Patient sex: M
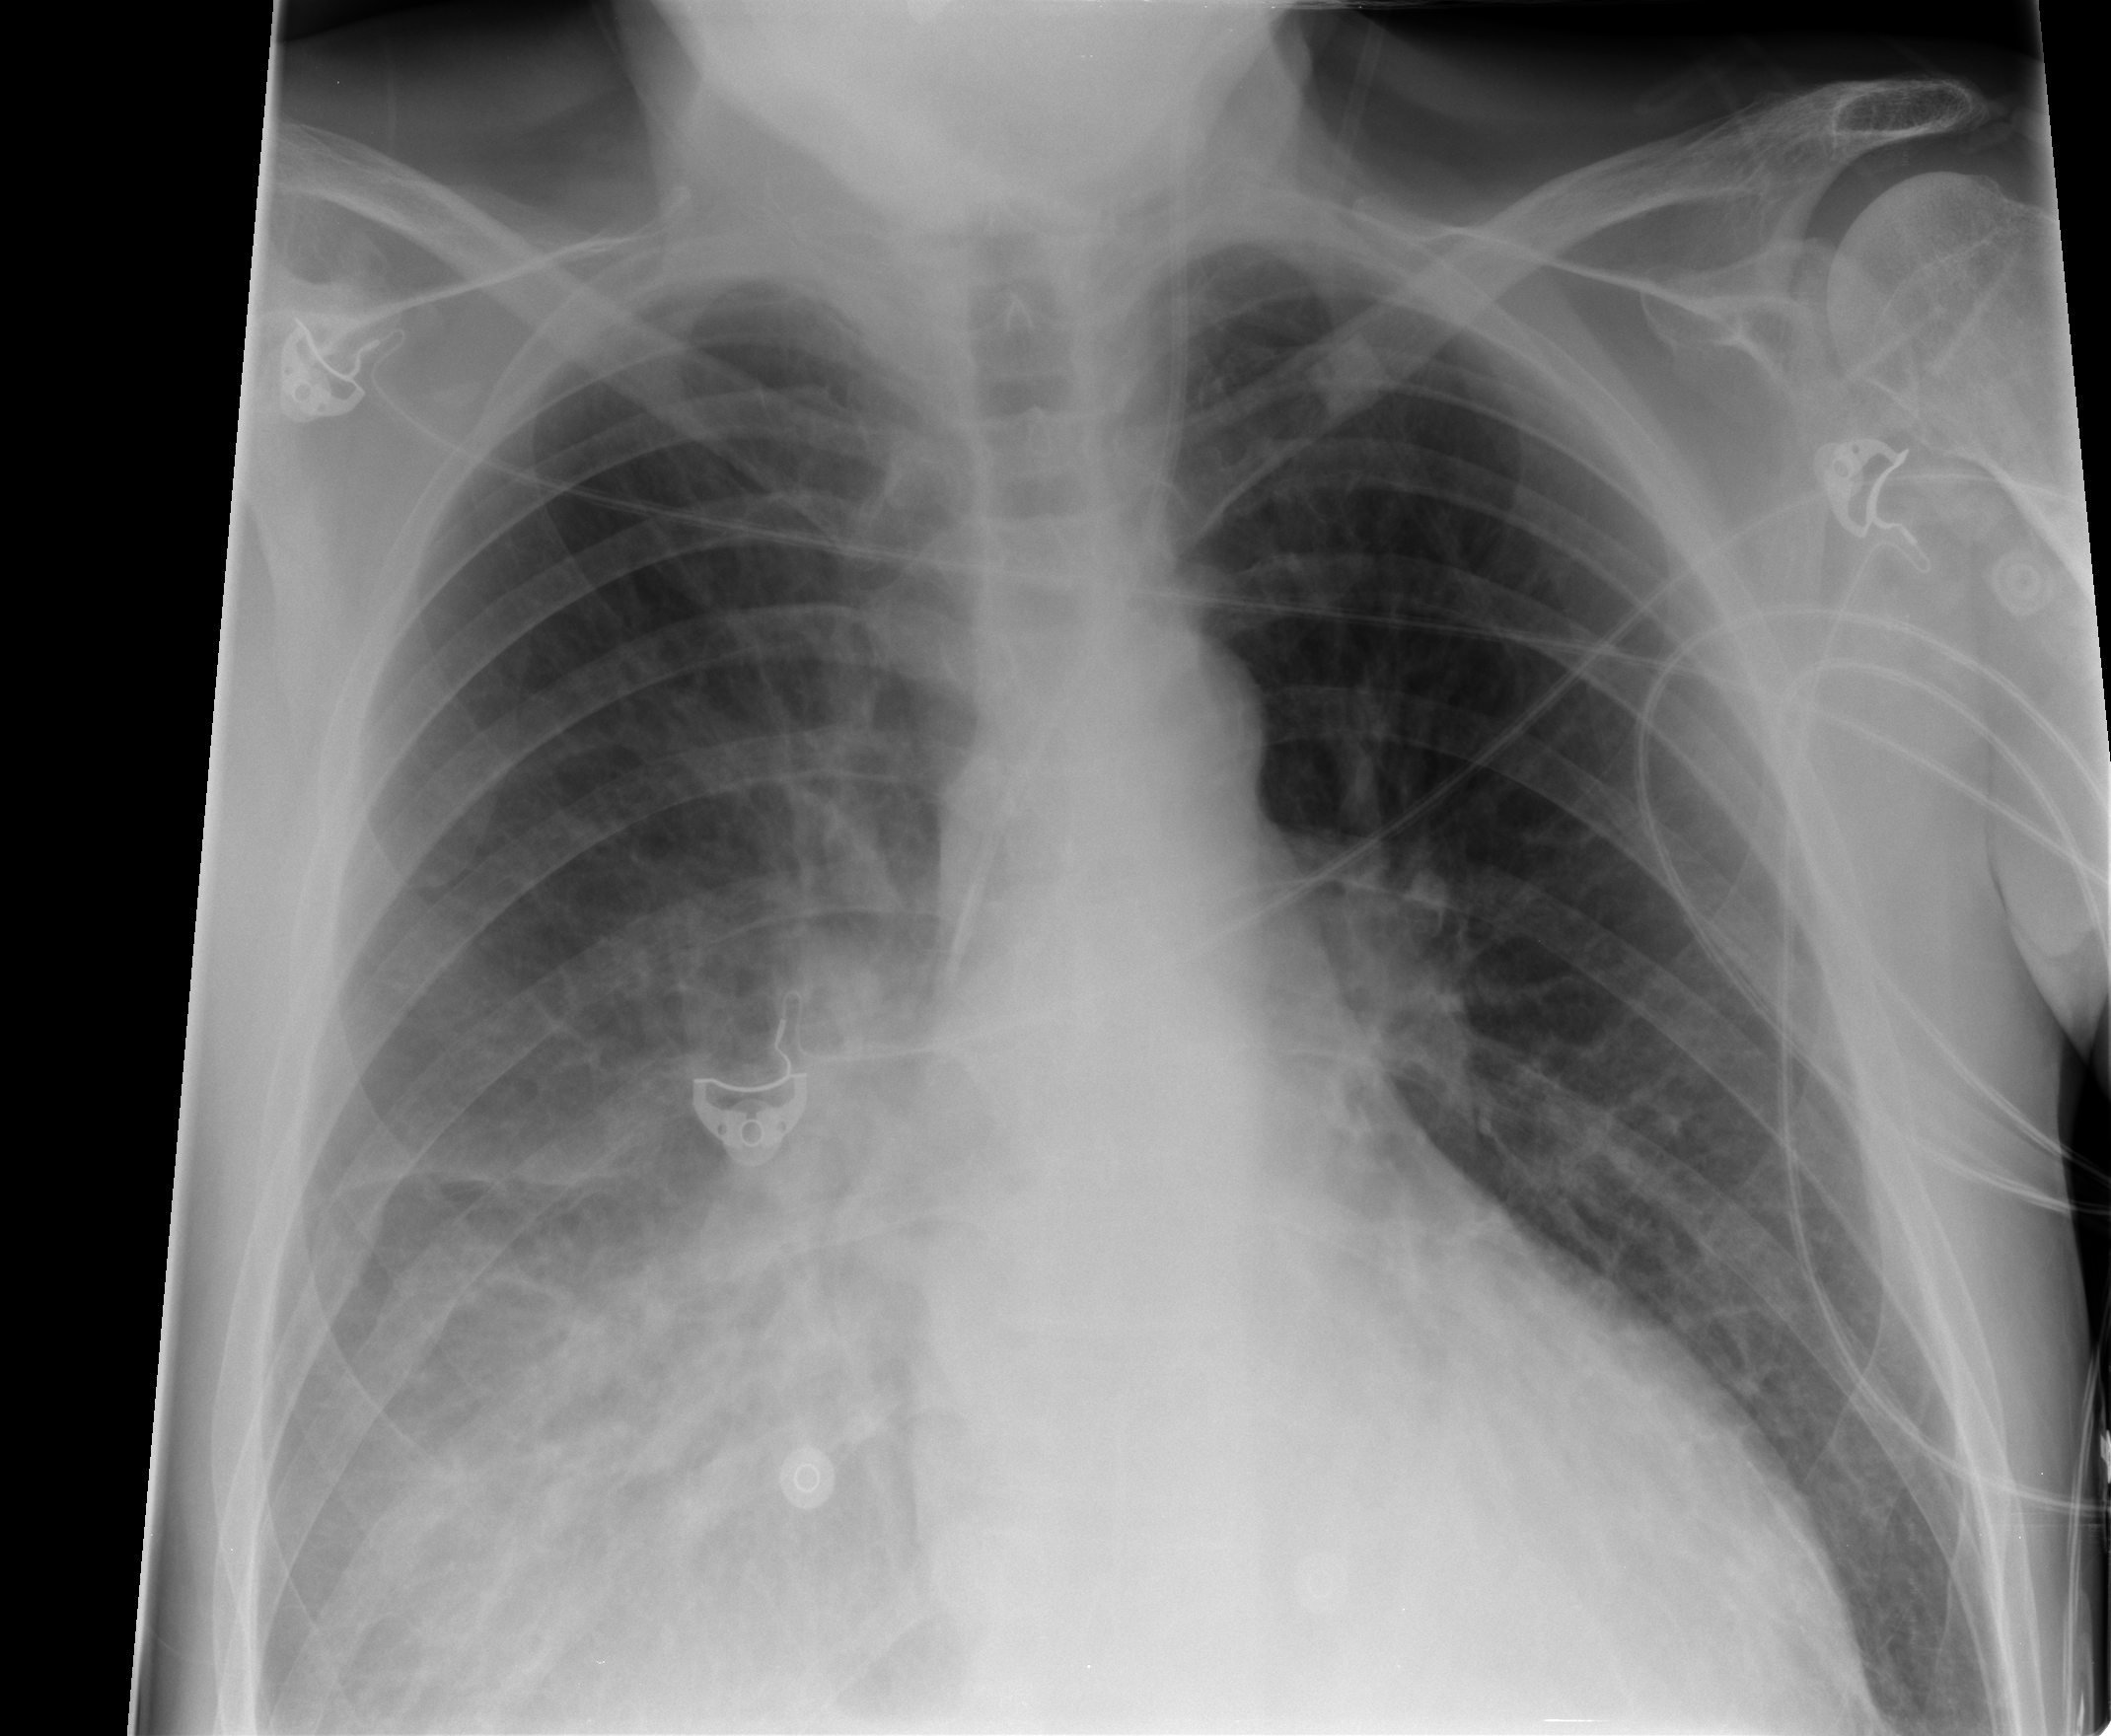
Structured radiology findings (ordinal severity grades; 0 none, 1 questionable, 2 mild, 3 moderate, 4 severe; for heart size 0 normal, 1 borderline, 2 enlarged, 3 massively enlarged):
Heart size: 2
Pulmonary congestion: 2
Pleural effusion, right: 3
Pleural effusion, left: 0
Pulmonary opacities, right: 0
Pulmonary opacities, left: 0
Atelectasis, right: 2
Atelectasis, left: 0